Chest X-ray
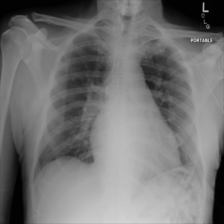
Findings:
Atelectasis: negative
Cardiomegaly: negative
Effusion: negative
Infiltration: negative
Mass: negative
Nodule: negative
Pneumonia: negative
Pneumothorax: negative
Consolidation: negative
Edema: negative
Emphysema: negative
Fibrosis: negative
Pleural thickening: negative
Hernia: negative